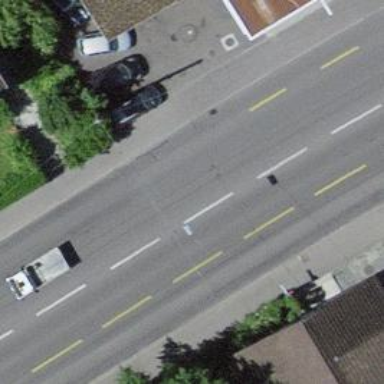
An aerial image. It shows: Trolleybus stop position for public transport.